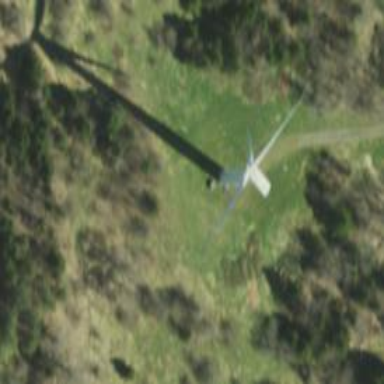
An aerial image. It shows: Wind generator using horizontal axis wind turbines.